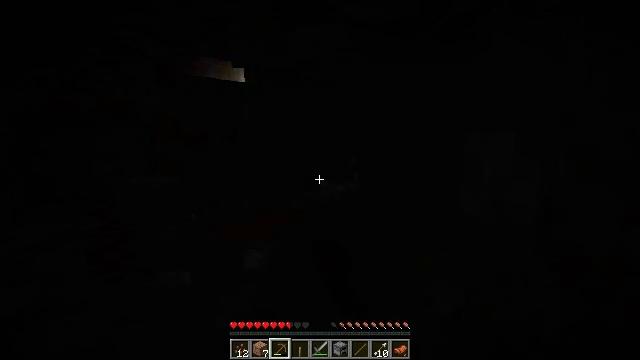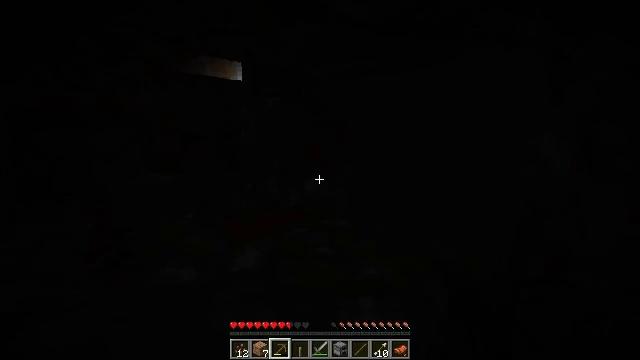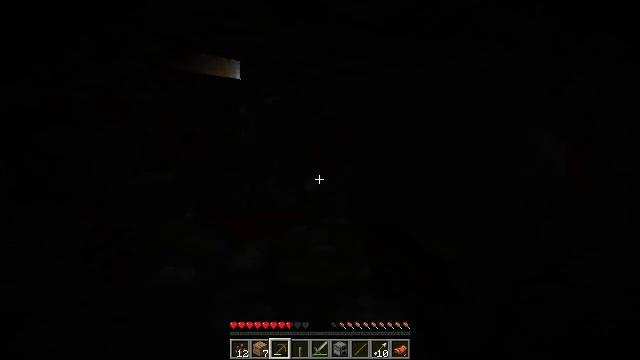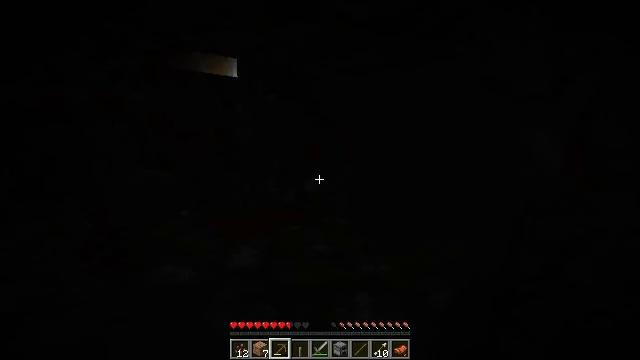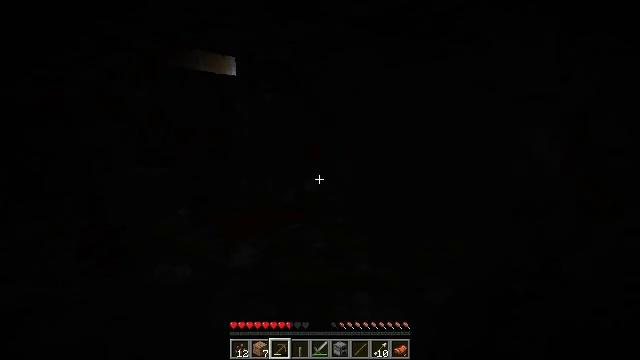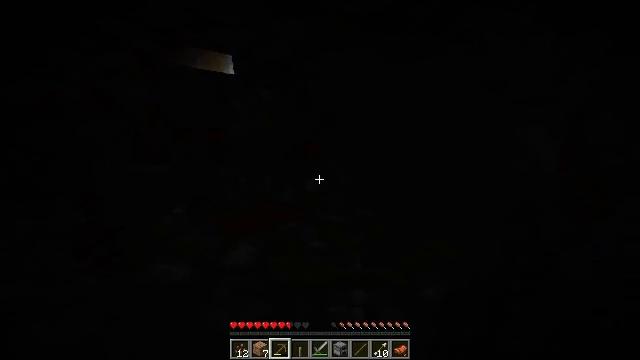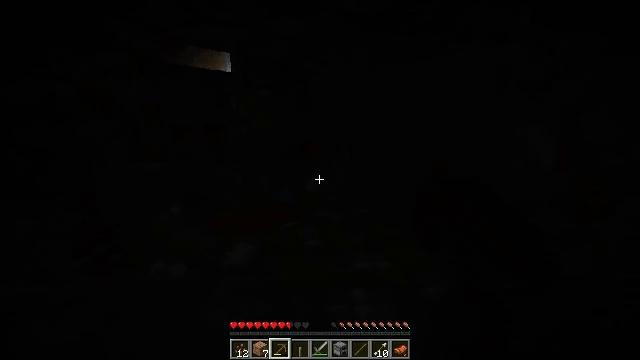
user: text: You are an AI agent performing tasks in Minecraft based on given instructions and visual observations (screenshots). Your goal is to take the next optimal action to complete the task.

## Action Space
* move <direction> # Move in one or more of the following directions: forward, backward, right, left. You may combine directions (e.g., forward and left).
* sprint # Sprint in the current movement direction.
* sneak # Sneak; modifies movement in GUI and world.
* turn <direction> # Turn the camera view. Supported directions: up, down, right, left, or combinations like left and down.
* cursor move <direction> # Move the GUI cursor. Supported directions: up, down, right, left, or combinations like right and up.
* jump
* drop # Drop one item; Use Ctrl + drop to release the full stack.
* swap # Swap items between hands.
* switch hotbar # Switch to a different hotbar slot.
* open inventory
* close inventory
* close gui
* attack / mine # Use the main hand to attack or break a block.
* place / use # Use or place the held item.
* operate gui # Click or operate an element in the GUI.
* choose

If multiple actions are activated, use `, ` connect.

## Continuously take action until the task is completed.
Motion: motion action
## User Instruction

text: Mine the repeater.
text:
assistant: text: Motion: attack / mine
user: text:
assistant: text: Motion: attack / mine
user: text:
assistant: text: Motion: attack / mine
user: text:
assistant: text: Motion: attack / mine
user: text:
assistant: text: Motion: attack / mine
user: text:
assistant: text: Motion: attack / mine
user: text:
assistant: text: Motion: attack / mine